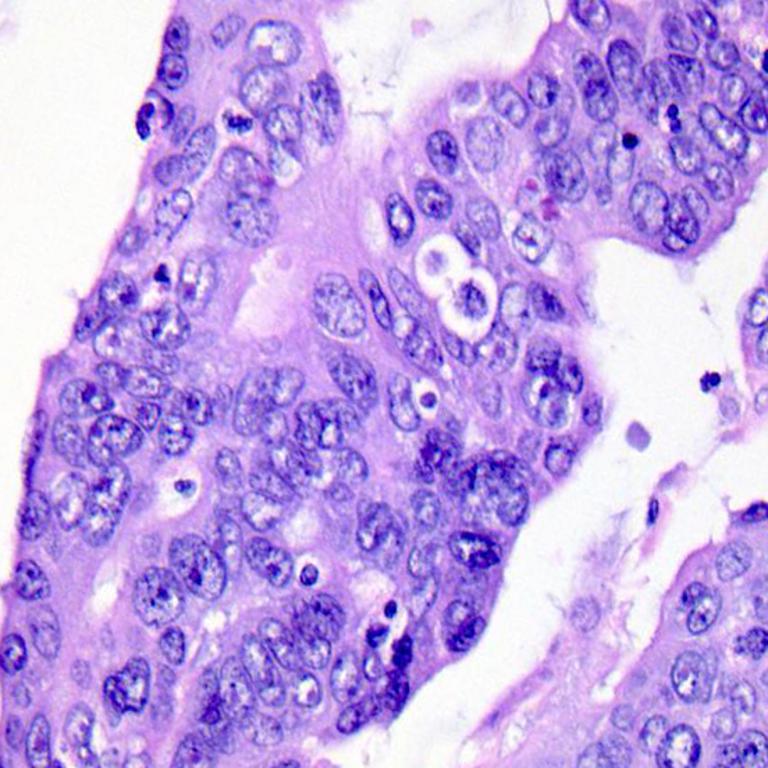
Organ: colon
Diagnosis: adenocarcinomas